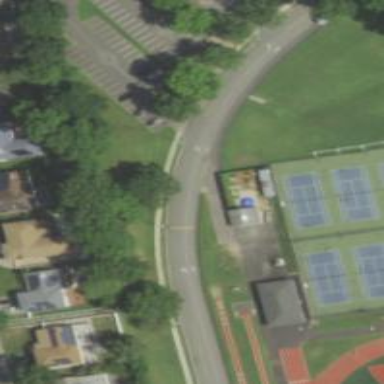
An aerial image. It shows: Service road with sidewalk on the left.